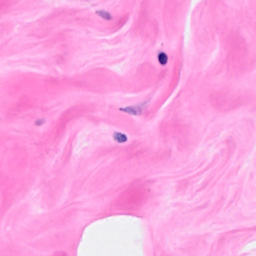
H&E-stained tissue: Breast